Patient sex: F
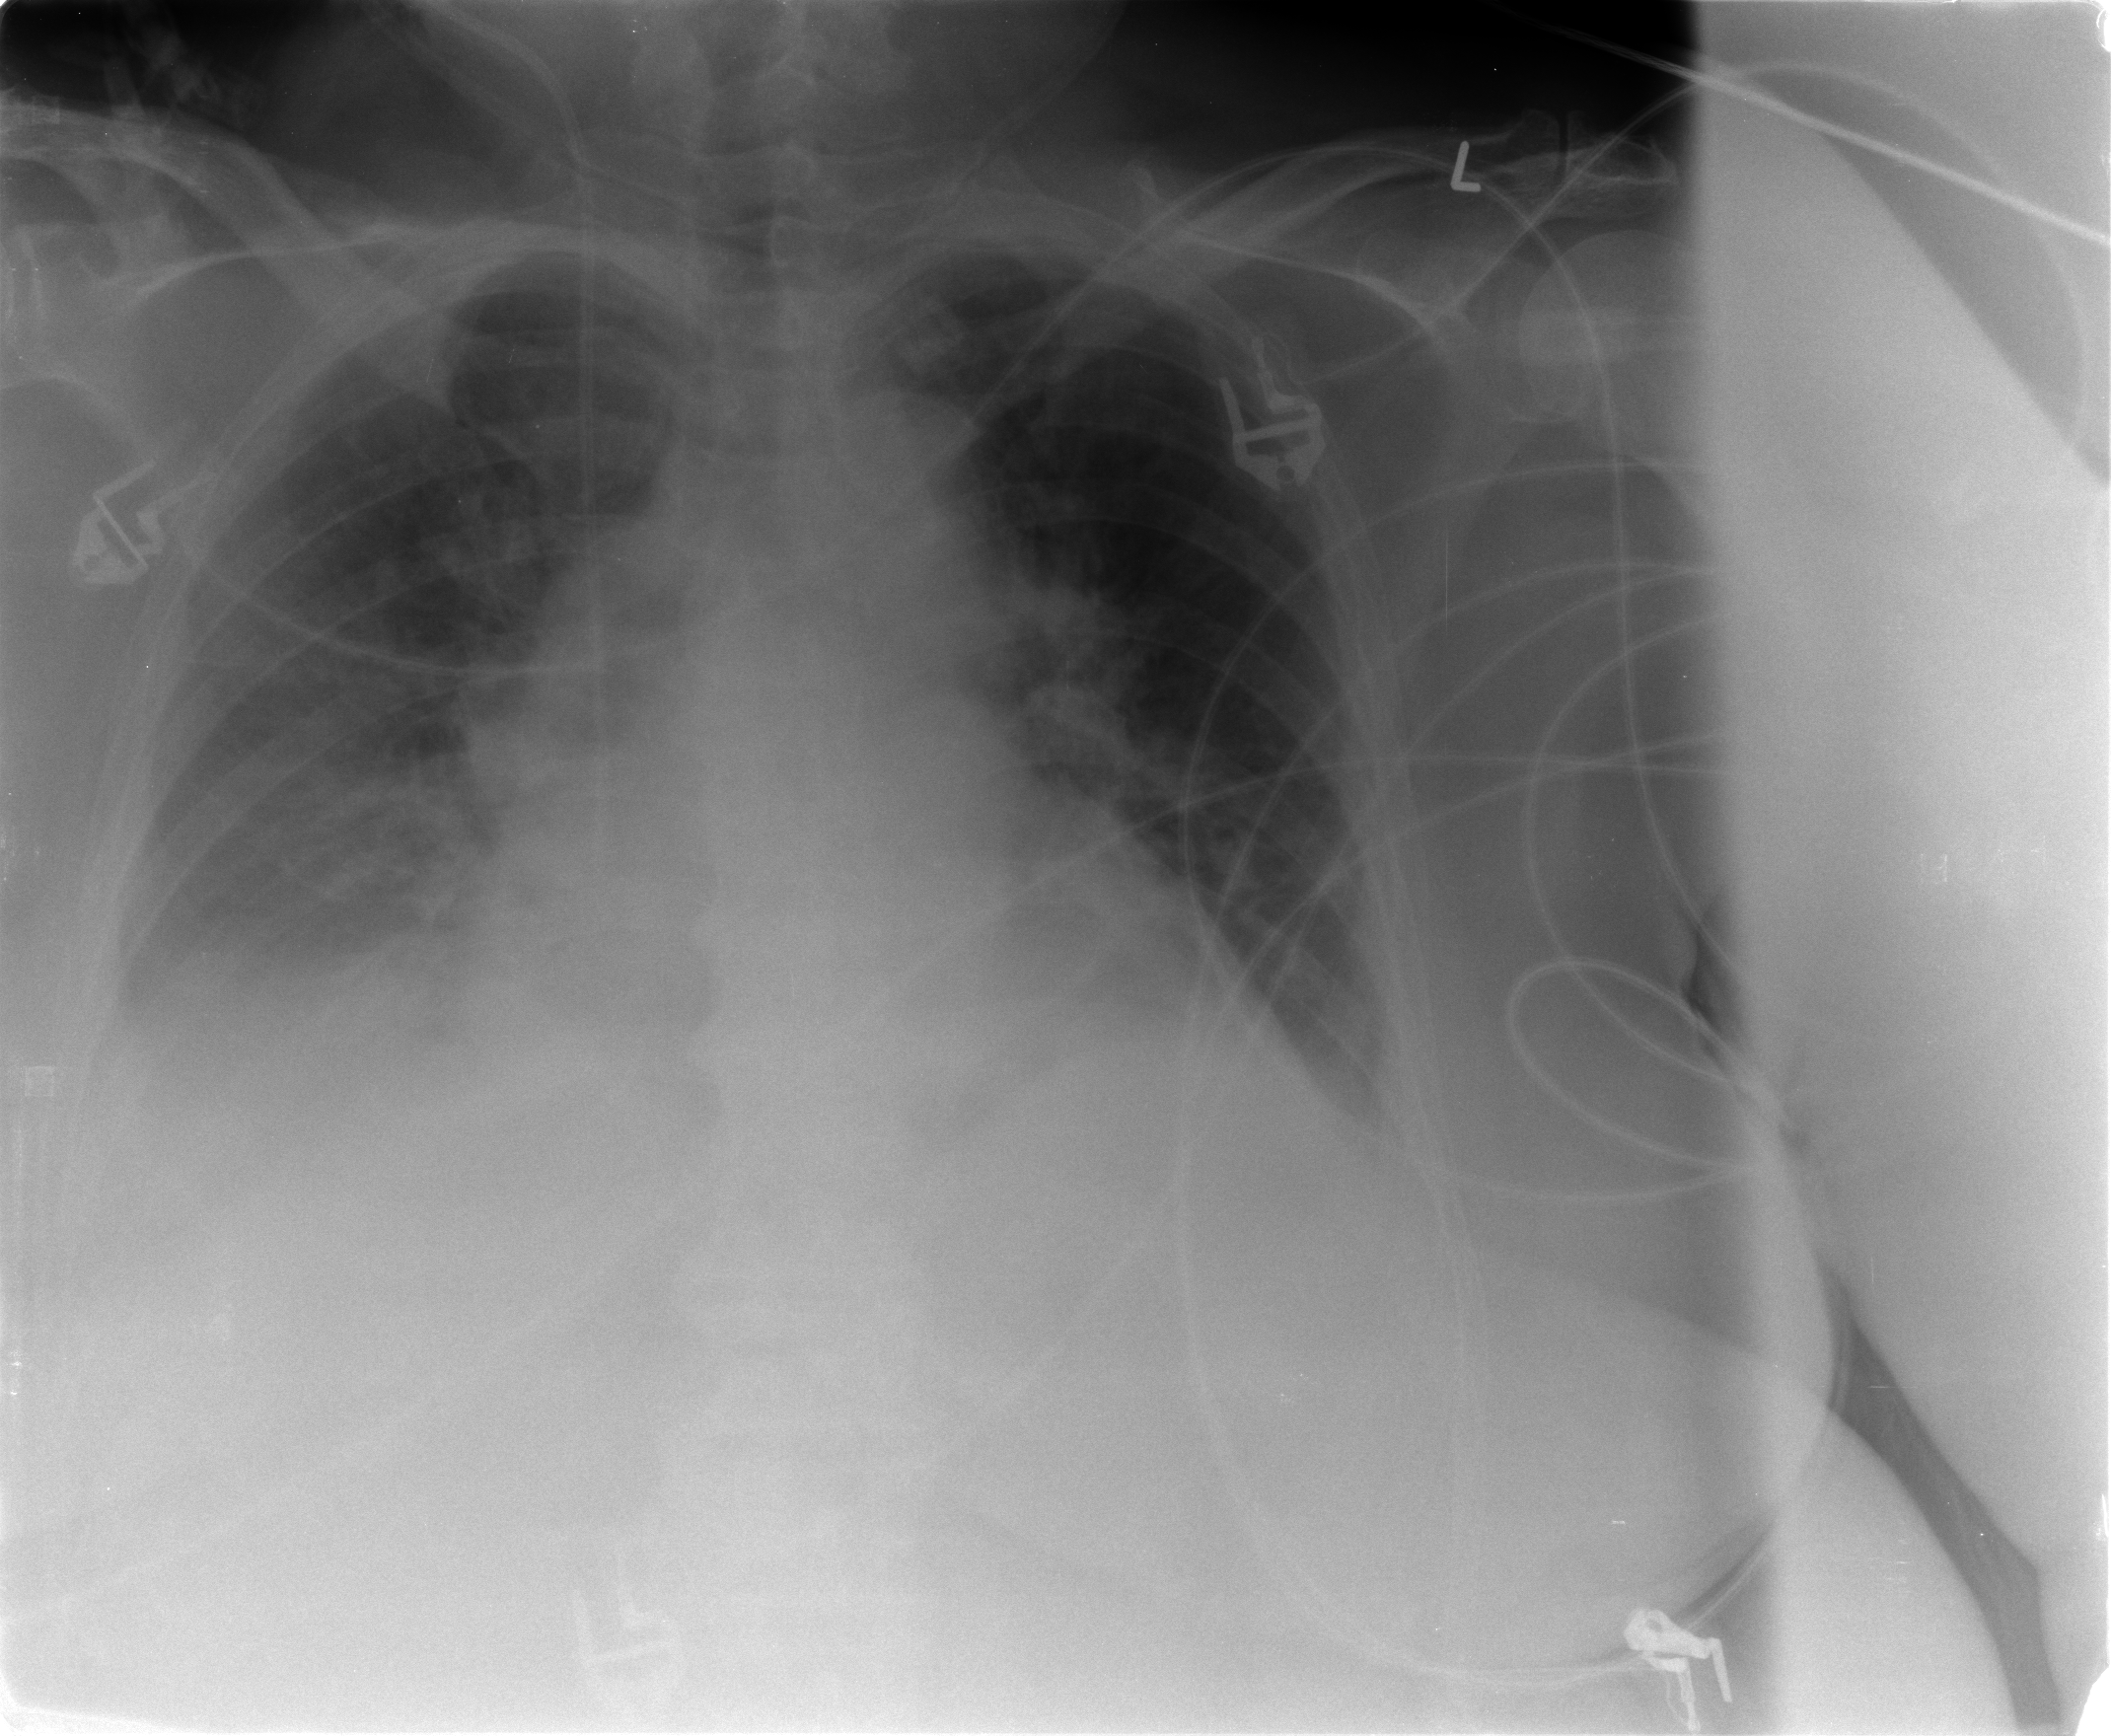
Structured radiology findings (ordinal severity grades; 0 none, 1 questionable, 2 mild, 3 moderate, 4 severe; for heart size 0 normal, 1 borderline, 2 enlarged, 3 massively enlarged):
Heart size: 0
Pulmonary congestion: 0
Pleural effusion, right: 3
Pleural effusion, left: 2
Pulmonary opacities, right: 3
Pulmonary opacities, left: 2
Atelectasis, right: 3
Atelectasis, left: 3